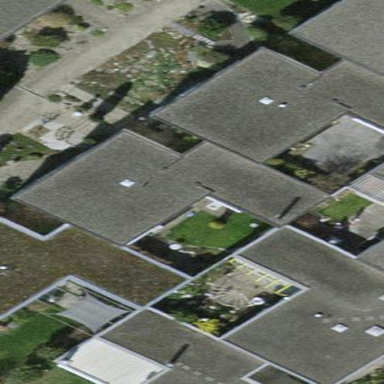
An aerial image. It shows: Terrace building.